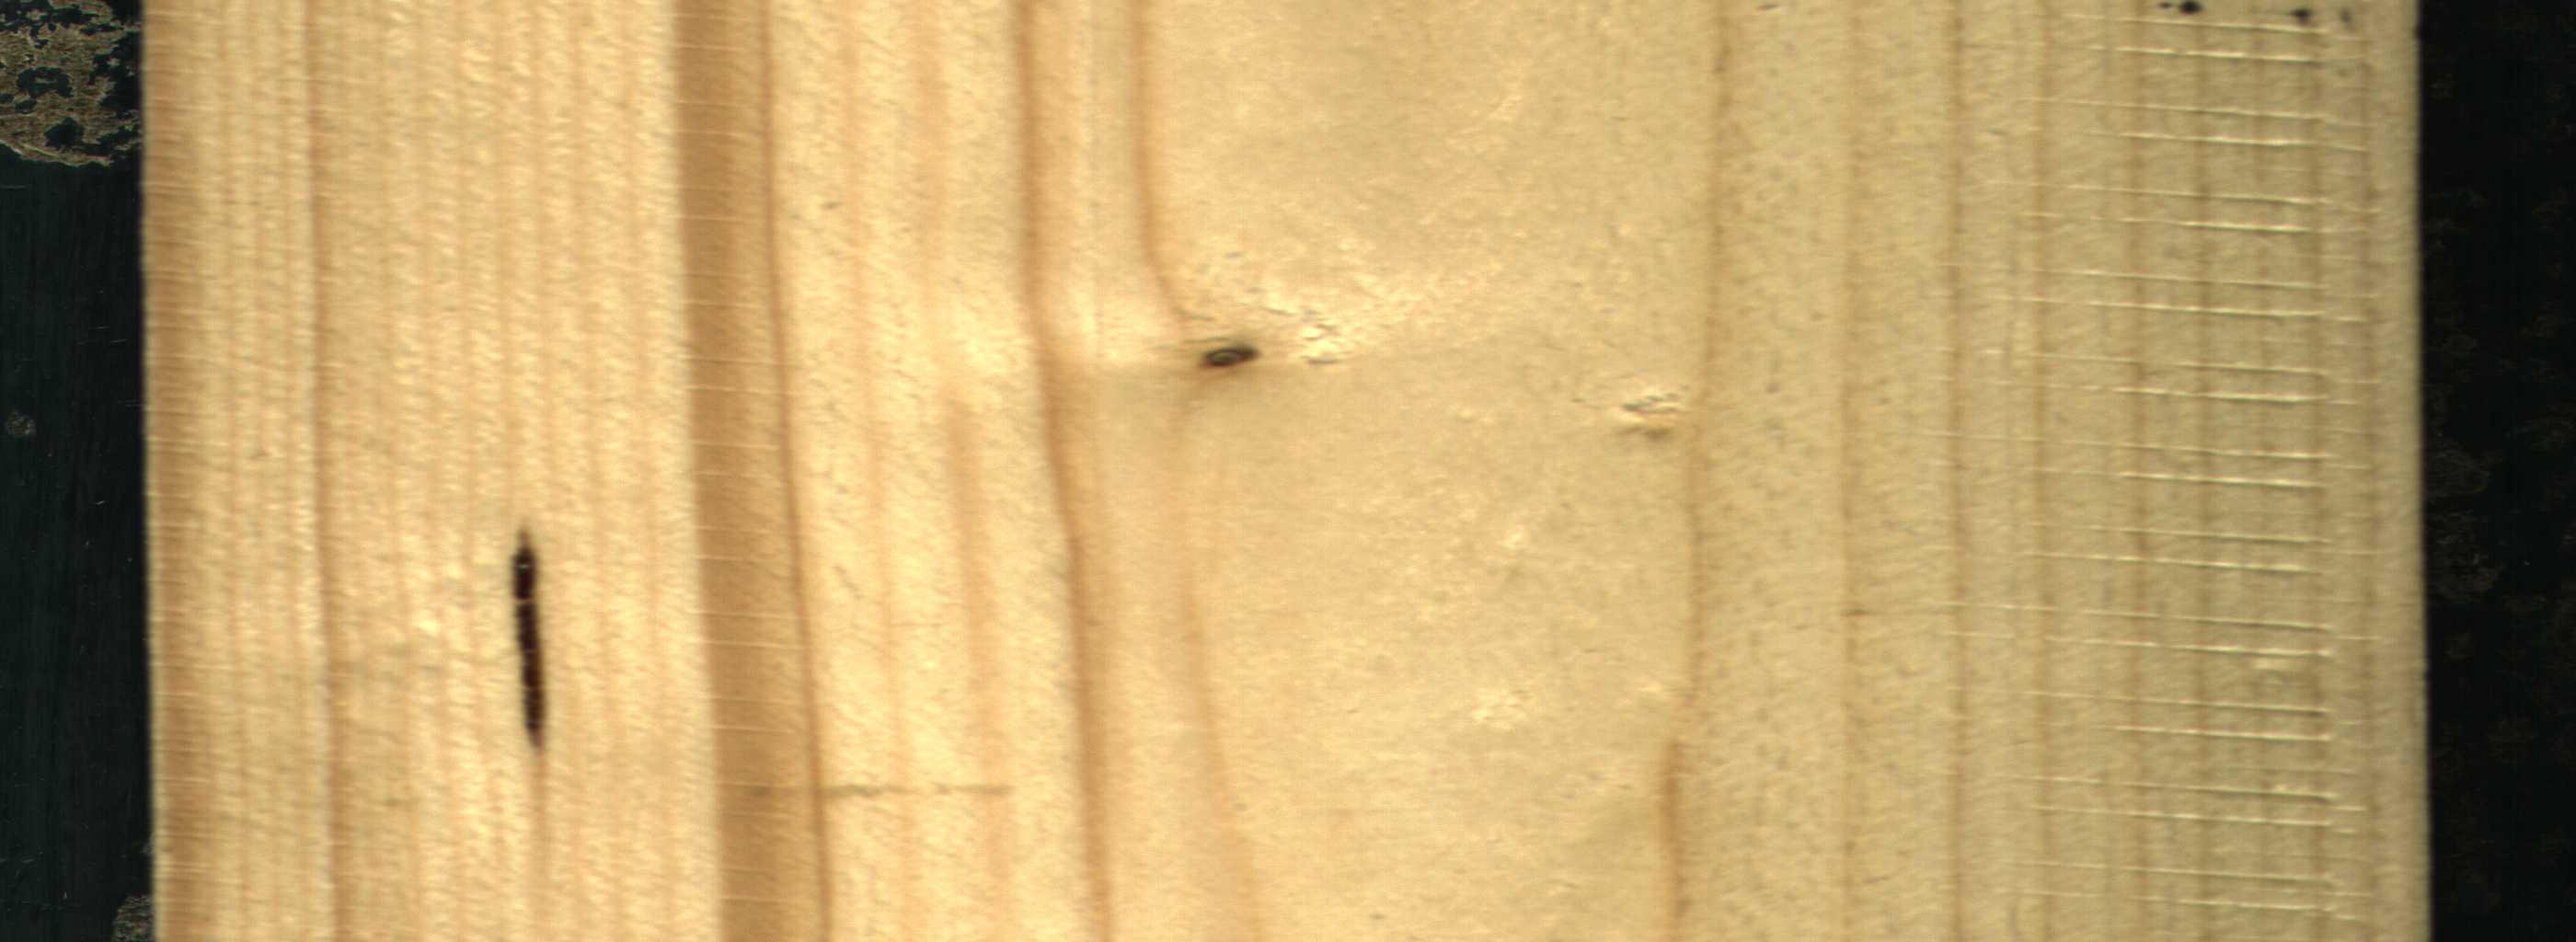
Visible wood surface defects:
resin
Quartzity
Dead_Knot